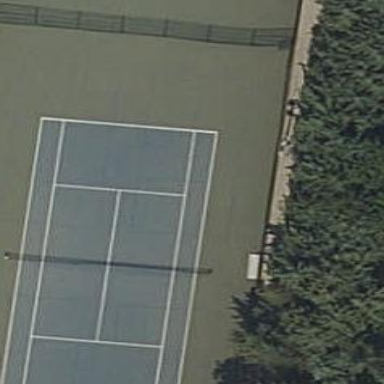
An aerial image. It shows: Tennis court on pitch.